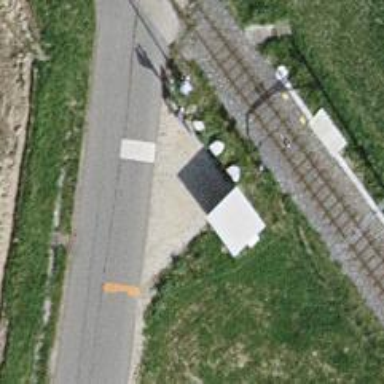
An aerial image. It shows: Halt on the railway.